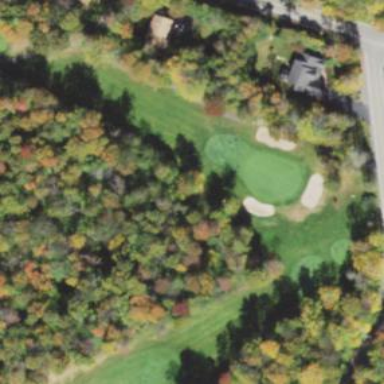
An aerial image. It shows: Grassy area designated as golf fairway.